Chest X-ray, AP view. Patient: 52 years old, sex M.
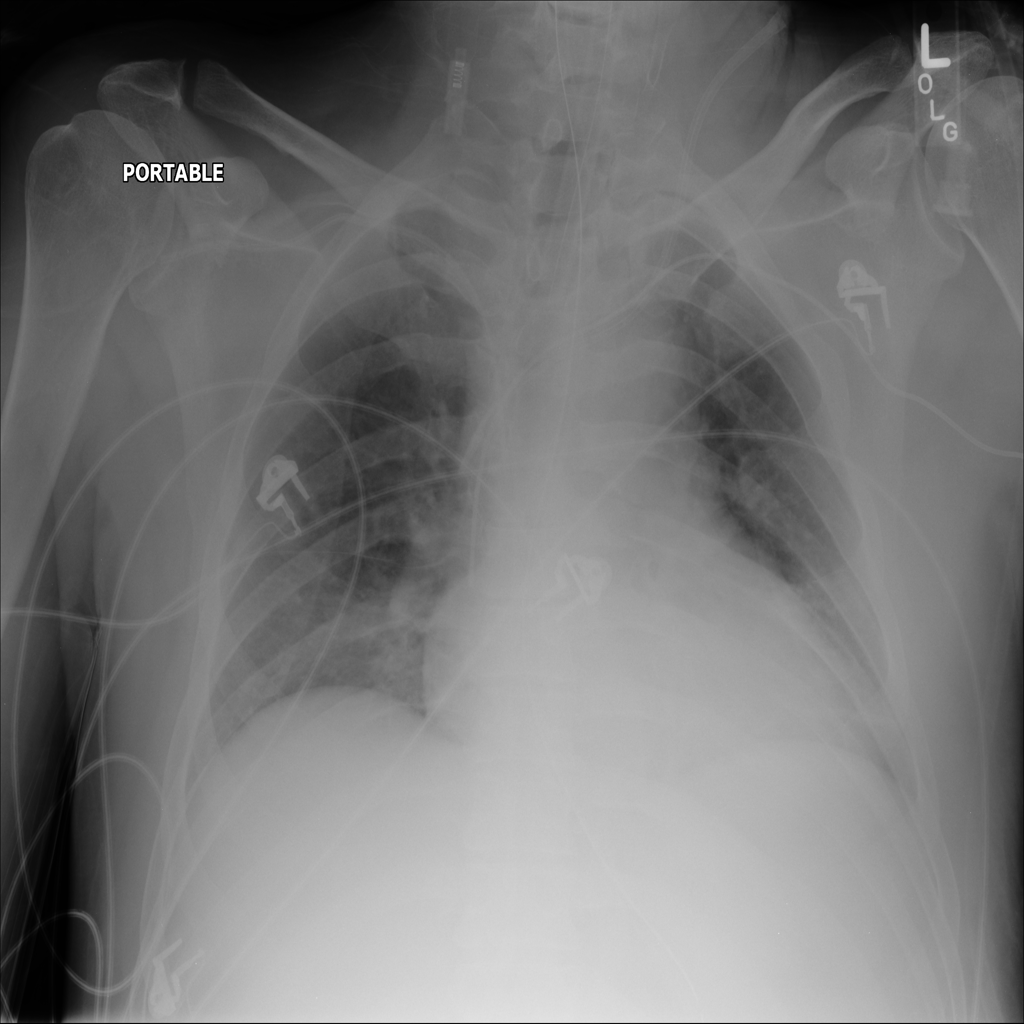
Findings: No Finding